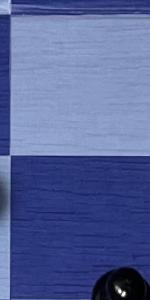
Label: Empty